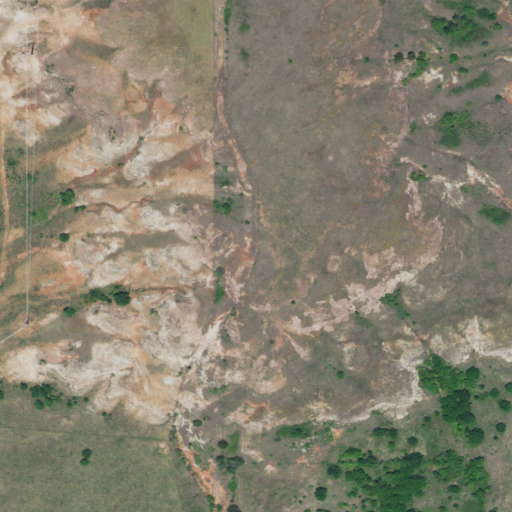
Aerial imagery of mountain in Oklahoma named Petticoat Hill containing only grassland